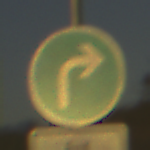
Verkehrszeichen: VorgeschriebeneFahrtrichtungRechts
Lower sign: EinspurigeFahrzeugeFrei1
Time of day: SunriseSunset
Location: Outdoor (RoadRail)
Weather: PartlyCloudy
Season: NotSpecified
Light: Natural